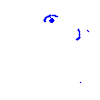
Particle: pion